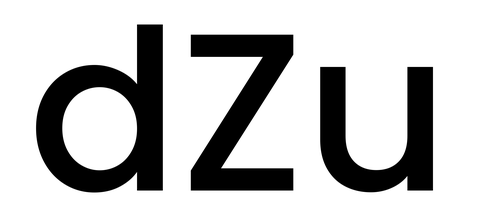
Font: Poppins-Medium